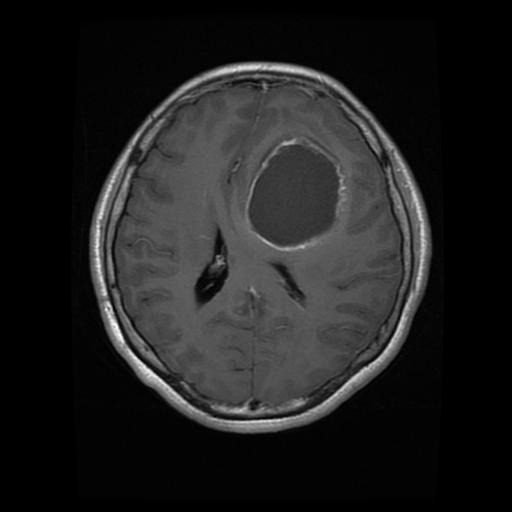
Label: glioma